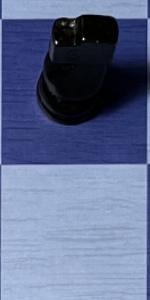
Label: Empty